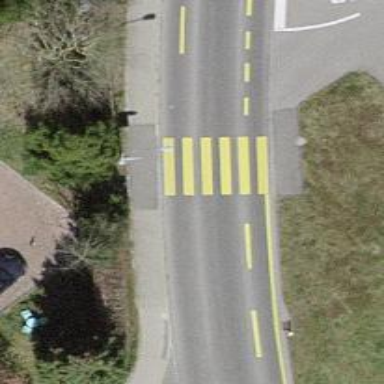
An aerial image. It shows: Marked crossing with zebra stripes on the road.